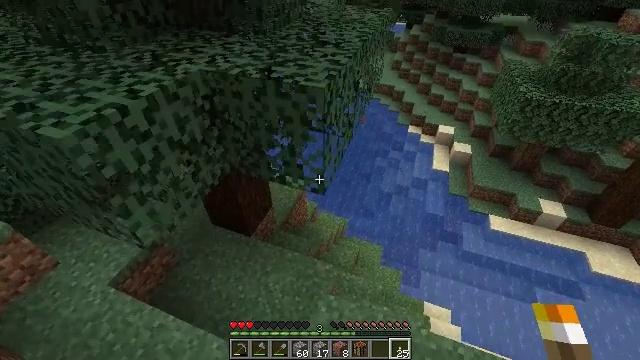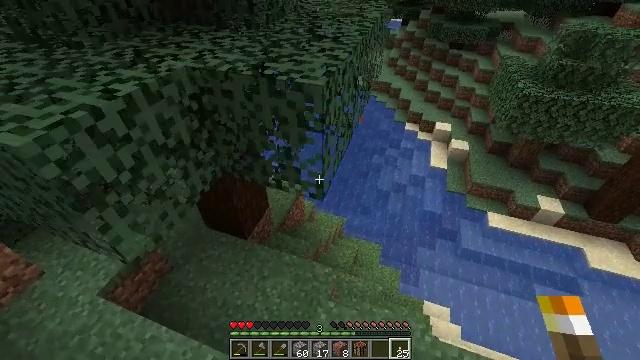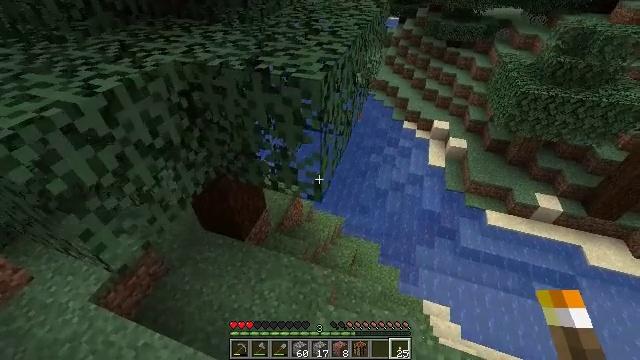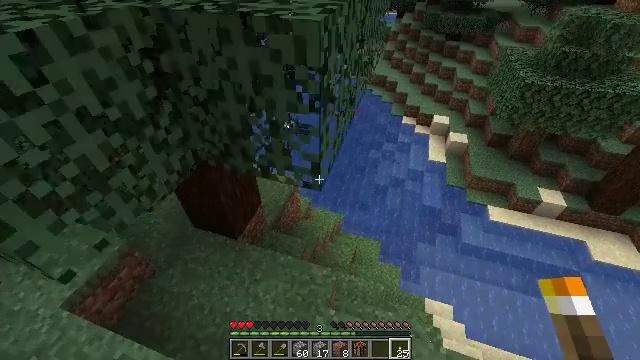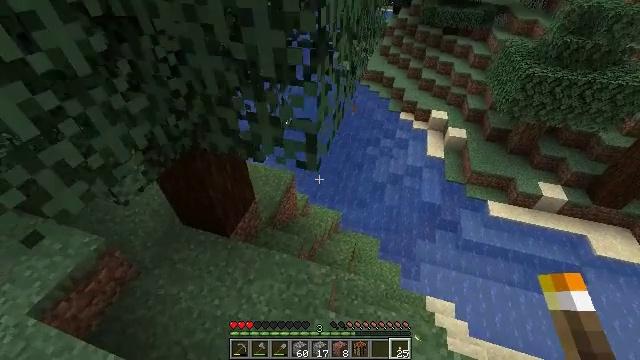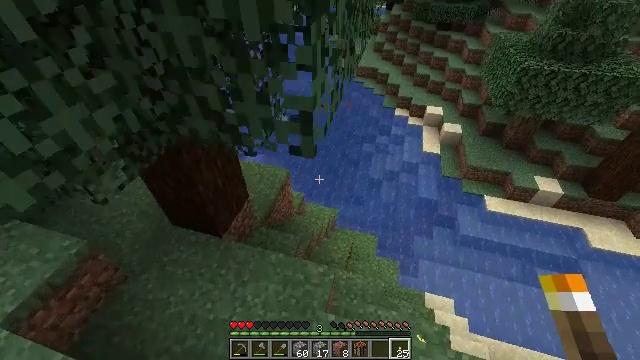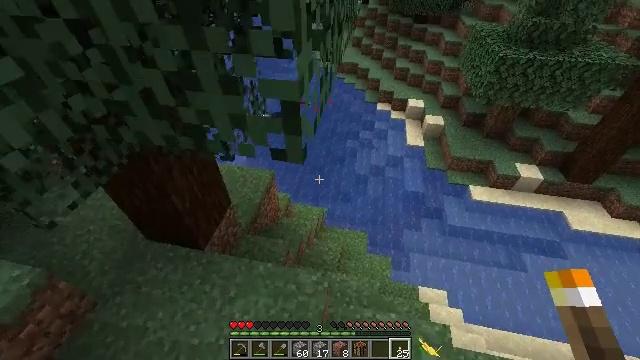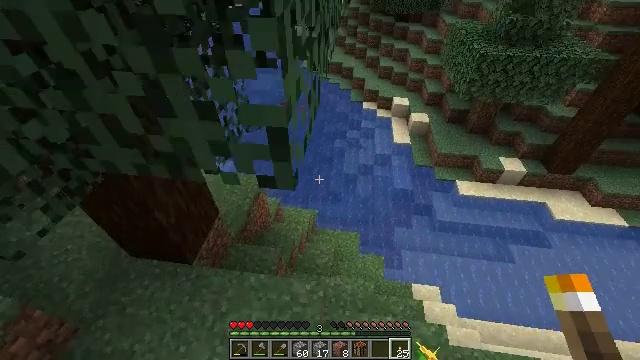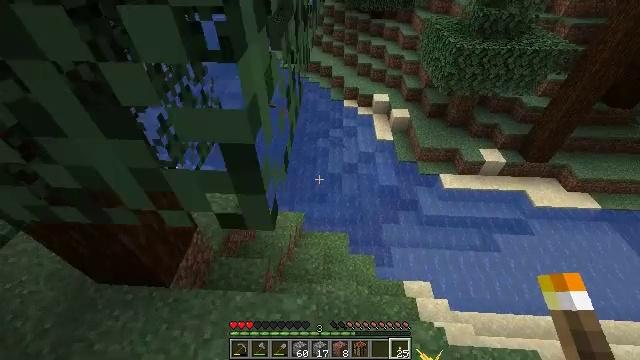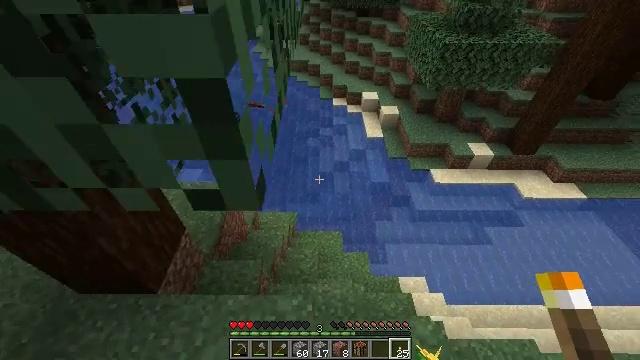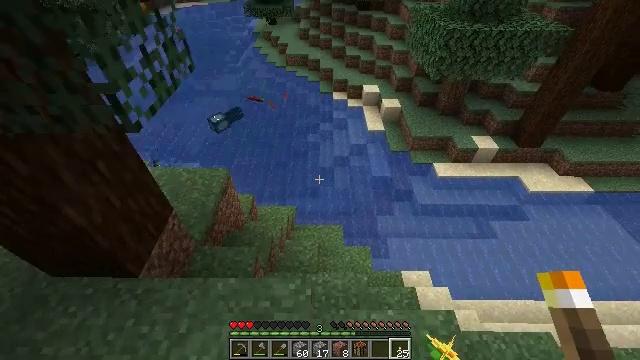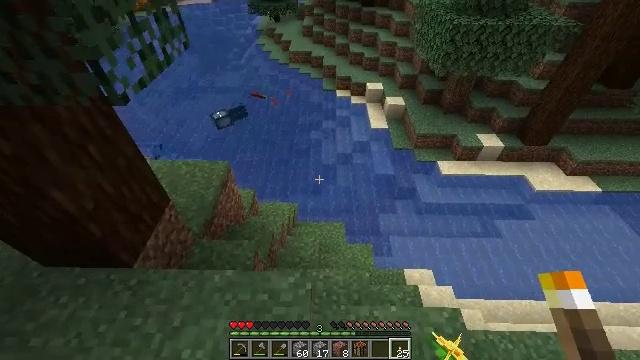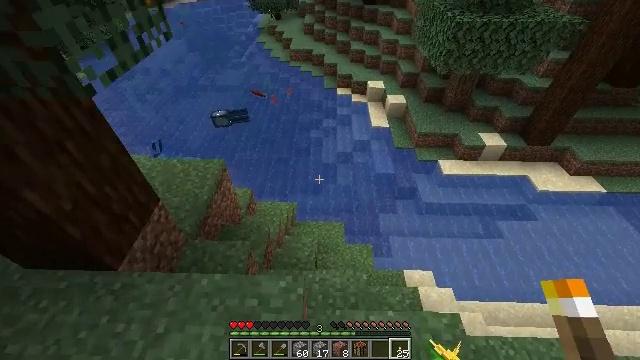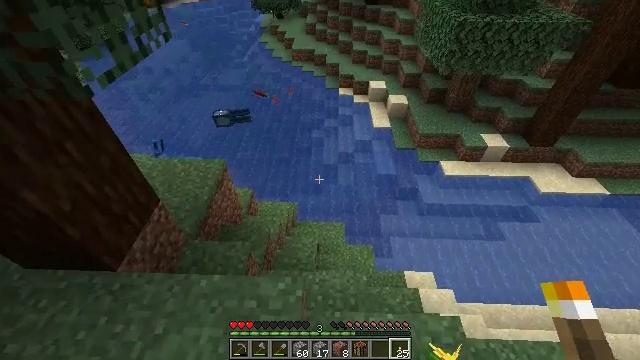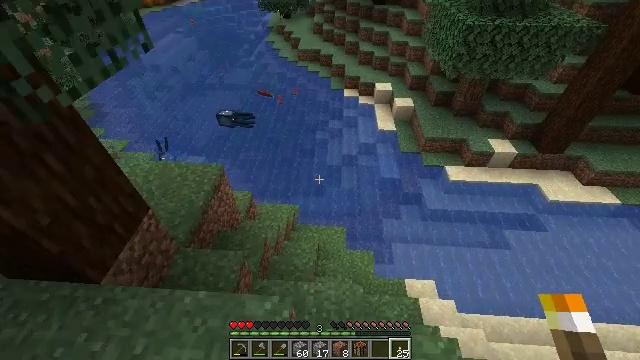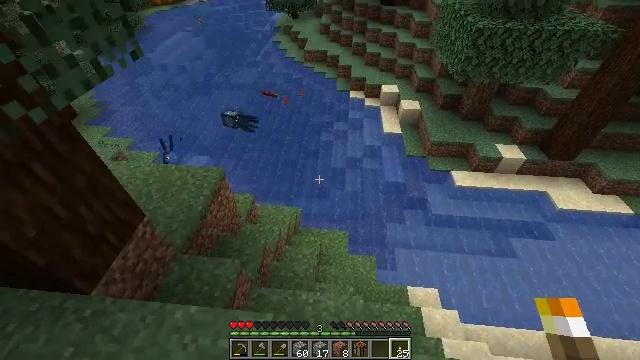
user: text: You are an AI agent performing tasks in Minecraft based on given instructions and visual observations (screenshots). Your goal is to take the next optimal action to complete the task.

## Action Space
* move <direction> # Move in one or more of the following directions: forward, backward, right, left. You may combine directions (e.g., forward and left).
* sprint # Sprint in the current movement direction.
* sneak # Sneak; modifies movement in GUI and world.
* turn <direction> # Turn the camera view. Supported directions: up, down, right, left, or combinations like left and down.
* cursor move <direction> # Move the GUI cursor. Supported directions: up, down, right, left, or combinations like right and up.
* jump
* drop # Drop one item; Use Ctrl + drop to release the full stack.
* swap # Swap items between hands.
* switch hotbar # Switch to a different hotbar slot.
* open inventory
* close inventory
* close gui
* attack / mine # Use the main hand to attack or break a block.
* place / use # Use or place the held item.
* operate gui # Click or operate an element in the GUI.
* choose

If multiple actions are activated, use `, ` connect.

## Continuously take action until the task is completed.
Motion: motion action
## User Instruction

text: Fish and kill the salmon.
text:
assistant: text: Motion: move forward
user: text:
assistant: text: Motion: move forward
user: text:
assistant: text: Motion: move forward
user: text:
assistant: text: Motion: move forward
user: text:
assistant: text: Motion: move forward, turn right
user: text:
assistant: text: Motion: move forward, turn right
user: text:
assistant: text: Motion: move forward, turn right
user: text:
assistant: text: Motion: move forward, turn right
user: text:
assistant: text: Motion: move forward and move right, turn right
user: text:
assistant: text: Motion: move forward and move right
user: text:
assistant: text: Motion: move forward and move right
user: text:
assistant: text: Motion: move forward and move right
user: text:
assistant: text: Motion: move forward and move right
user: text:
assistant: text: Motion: move forward, turn left
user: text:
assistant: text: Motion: move forward, turn left
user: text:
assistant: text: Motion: move forward, turn left
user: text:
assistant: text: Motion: move forward, turn left
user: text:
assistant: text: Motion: move forward, turn left
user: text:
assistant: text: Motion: move forward, turn left
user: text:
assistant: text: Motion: move forward, turn left
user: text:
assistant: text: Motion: move forward, turn left
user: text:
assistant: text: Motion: move forward, turn left
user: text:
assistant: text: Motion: move forward, turn left
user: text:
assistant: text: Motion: move forward
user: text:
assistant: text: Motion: move forward, turn left and up
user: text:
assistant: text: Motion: move forward, turn left
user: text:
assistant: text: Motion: move forward, turn left
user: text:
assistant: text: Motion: move forward
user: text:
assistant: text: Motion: move forward
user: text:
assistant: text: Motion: move forward